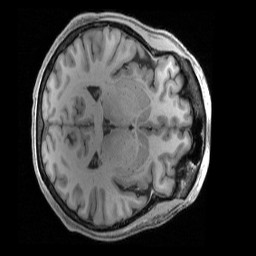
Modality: T1w
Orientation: axial
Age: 51
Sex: female
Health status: ill
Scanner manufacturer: siemens
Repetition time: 2.4 s
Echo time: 0.00231 s